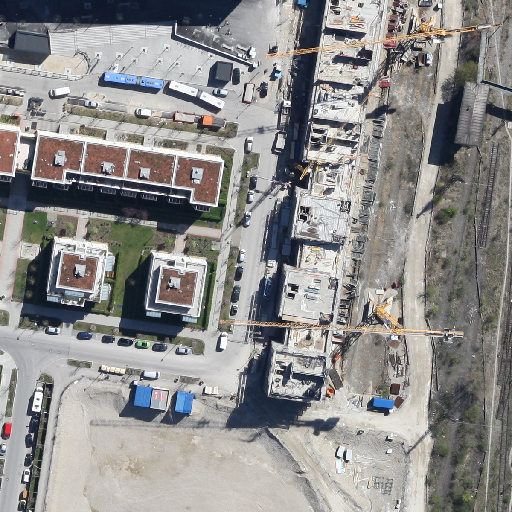
Referring expression: vehicle driving on the road